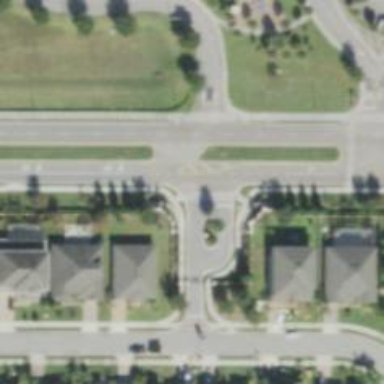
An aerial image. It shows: Unclassified road with sidewalk on the left.